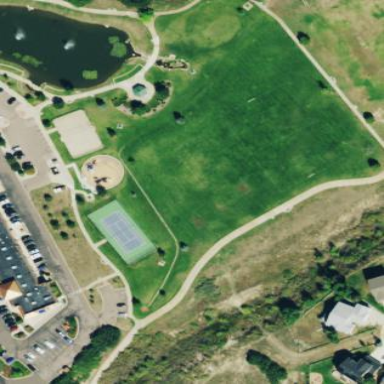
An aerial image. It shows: Lovely park for leisure and relaxation.